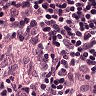
Metastatic tissue present: yes